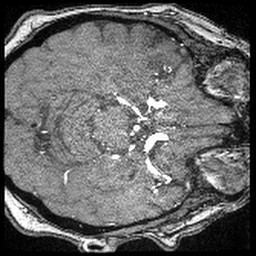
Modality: angio
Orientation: axial
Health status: ill
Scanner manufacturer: siemens
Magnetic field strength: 3 T
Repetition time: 0.022 s
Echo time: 0.00401 s